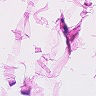
Metastatic tissue present: no